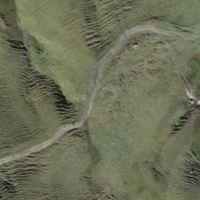
EUNIS habitat code: 23
Species observed at this site:
Arnica montana